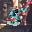
Label: 5